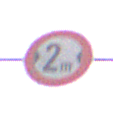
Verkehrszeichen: TatsaechlicheBreite2
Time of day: Midday
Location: Outdoor (Urban)
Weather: Overcast
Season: NotSpecified
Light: Natural